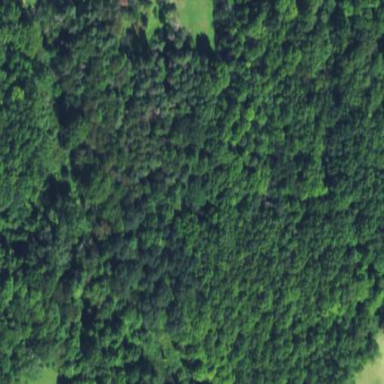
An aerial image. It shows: Broadleaved woodland area.